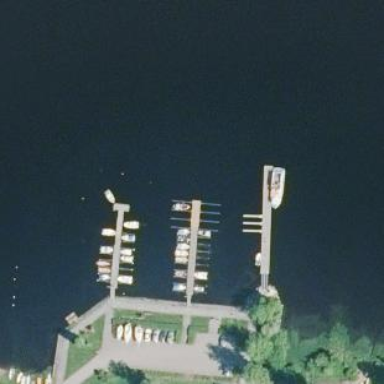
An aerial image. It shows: Pier with mooring facilities.